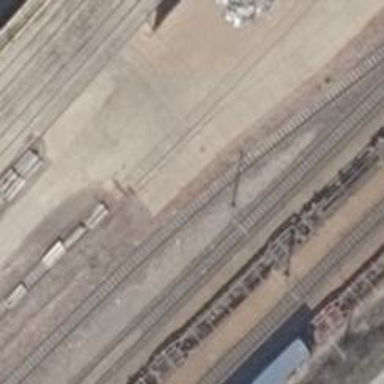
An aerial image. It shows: Railway yard.